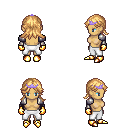
a pixel art fantasy rpg character, female body template, human, tanned skin, steel arm armor, white pants, light blonde loose hair, purple tiara, gold gloves, gold boots, four views (front, back, left, right), 2x2 character sprite sheet, small pixel art, hard edges, no anti-aliasing